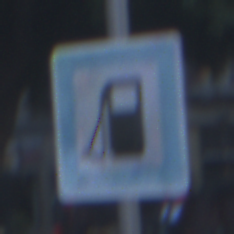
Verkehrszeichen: Tankstelle
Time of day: SunriseSunset
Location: Outdoor (Urban)
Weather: PartlyCloudy
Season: NotSpecified
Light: Natural